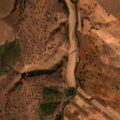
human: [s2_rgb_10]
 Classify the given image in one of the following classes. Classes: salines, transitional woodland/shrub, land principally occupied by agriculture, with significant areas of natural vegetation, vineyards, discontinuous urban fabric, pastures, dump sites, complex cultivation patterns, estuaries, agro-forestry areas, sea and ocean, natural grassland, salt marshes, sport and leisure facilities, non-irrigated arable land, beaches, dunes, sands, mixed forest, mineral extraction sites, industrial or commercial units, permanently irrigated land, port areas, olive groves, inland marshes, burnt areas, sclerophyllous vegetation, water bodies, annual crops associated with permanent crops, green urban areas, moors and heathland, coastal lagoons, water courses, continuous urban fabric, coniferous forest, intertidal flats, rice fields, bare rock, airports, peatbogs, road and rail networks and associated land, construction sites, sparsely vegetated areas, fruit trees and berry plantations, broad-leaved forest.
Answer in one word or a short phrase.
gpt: non-irrigated arable land, annual crops associated with permanent crops, agro-forestry areas, coniferous forest, transitional woodland/shrub